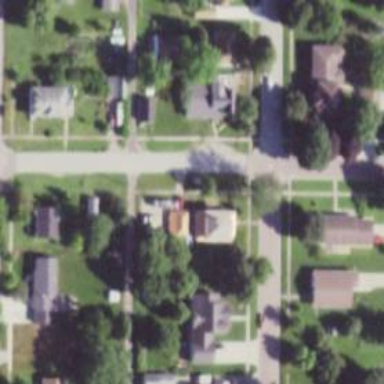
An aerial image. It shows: Alley classified as service road.